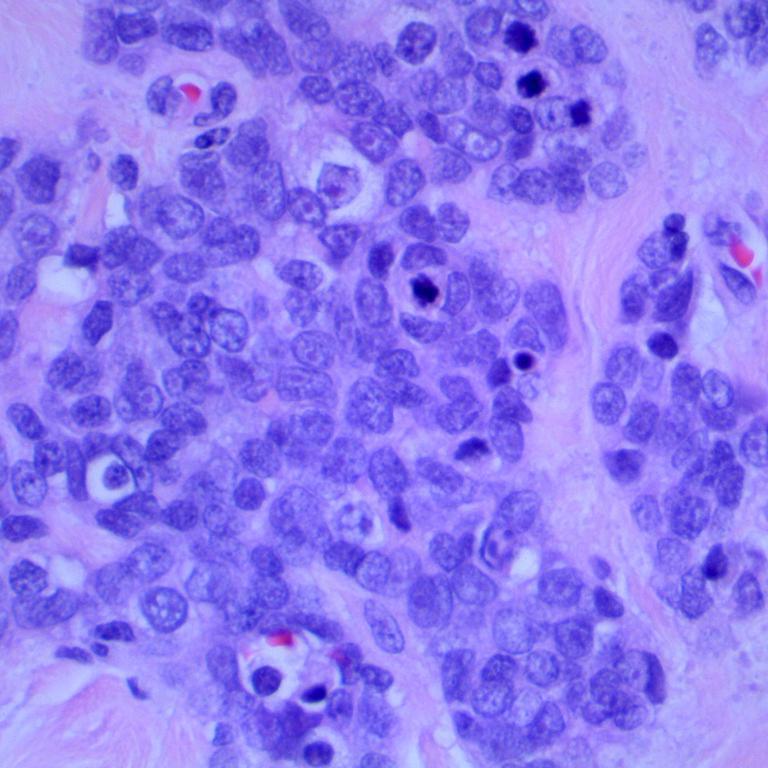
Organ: lung
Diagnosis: squamous carcinomas